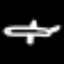
Label: airplane